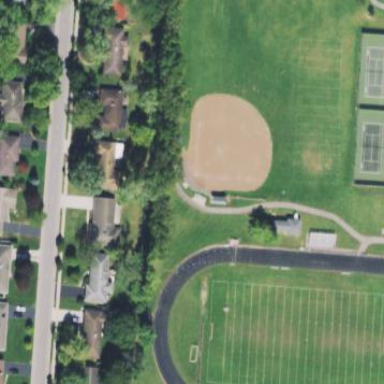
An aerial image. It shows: Baseball pitch for leisure land activities.